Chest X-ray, PA view. Patient: 48 years old, sex M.
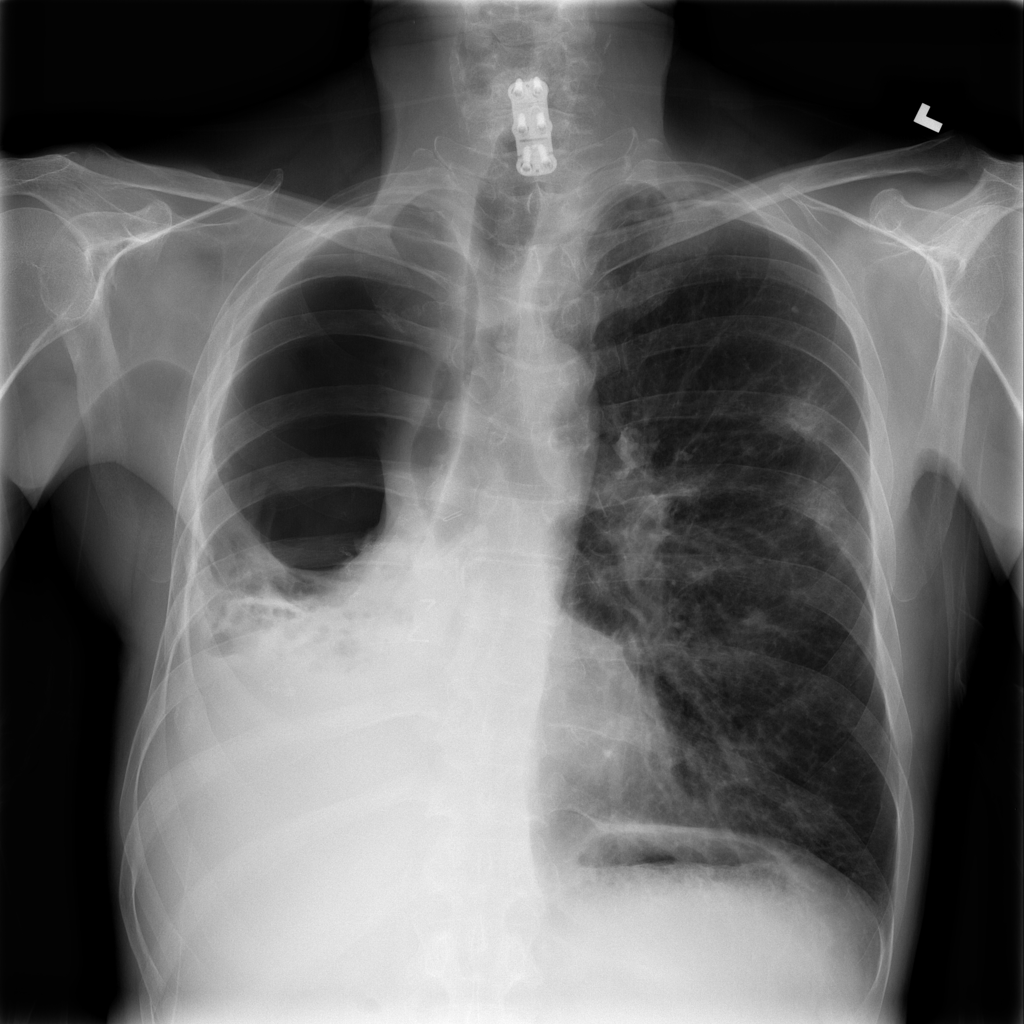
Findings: No Finding